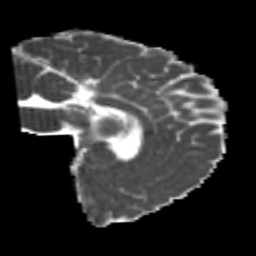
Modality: MD
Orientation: sagittal
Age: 24
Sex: male
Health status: healthy
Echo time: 0.074 s